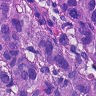
Metastatic tissue present: yes